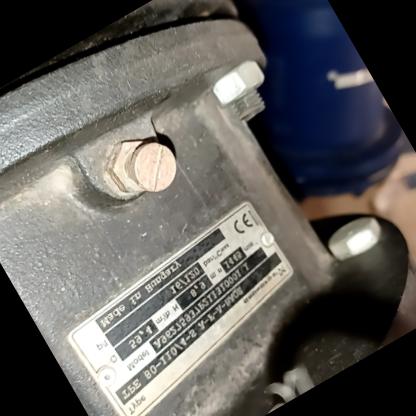
Klasa: tabliczka-znamionowa